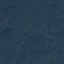
Label: Forest